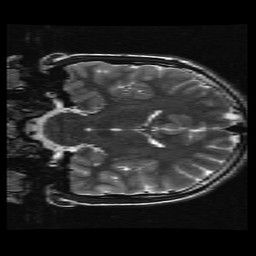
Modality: T2w
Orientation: coronal
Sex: male
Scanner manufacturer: ge
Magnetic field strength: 3 T
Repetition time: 5 s
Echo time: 0.1012 s